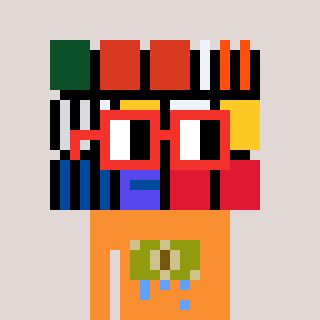
a pixel art character with square red glasses, a abstract-shaped head and a orange-colored body on a warm background